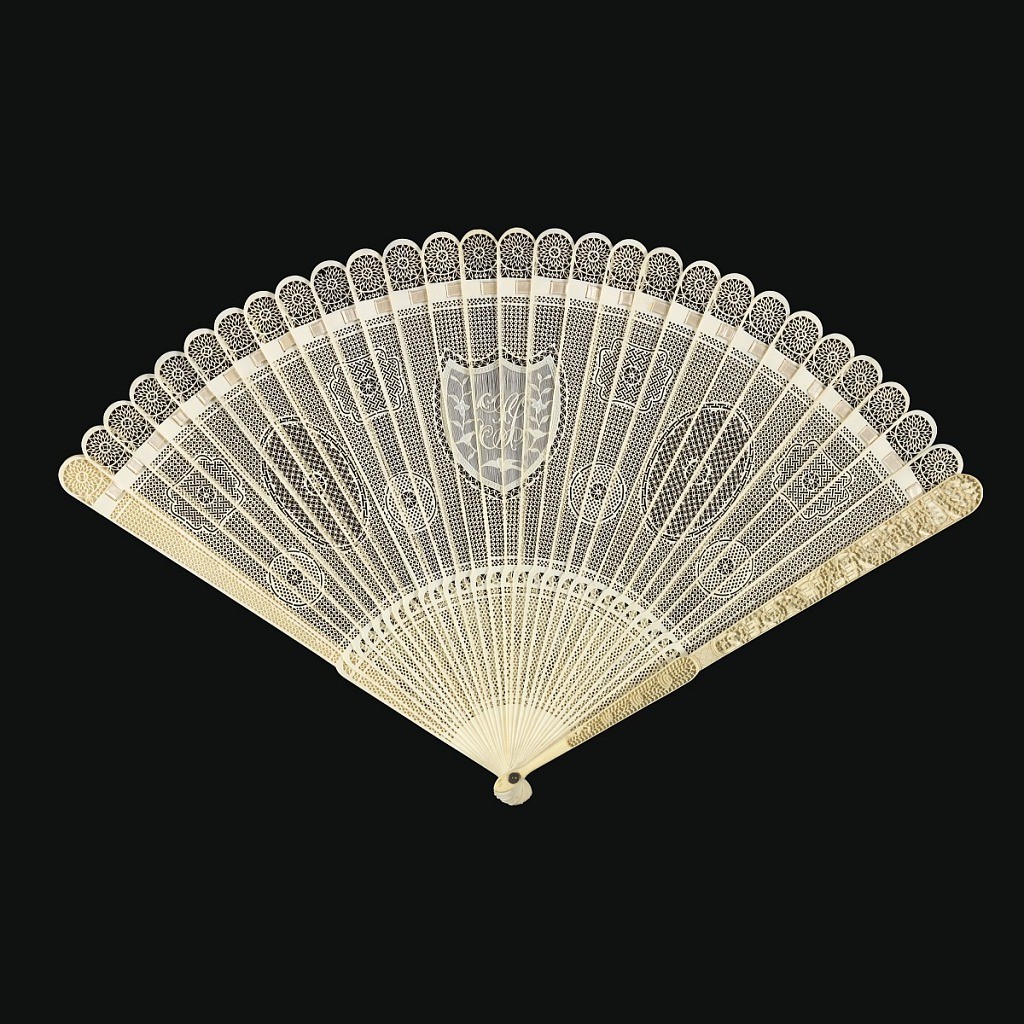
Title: Brisé fan
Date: ca. 1790
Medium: Carved and pierced ivory sticks, silk ribbon, metal washer at the rivet
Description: Brisé fan. Sticks of lace-carved and pierced ivory with monogram at the center; silk connecting ribbon; metal washer at the rivet; guards carved in high-relief with landscape scenes.